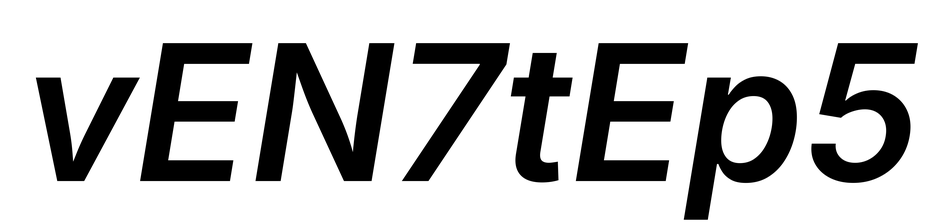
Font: Inter-Italic_SemiBold_Italic